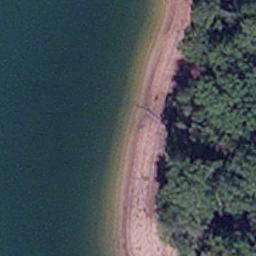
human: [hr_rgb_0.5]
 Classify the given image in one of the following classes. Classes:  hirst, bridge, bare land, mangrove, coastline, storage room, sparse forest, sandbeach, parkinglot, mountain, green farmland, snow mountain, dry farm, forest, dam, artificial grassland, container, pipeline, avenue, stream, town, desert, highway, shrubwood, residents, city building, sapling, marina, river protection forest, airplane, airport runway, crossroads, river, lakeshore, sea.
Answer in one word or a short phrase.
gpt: lakeshore